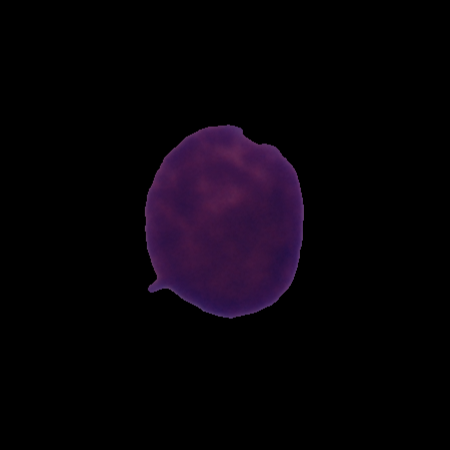
Label: cancer